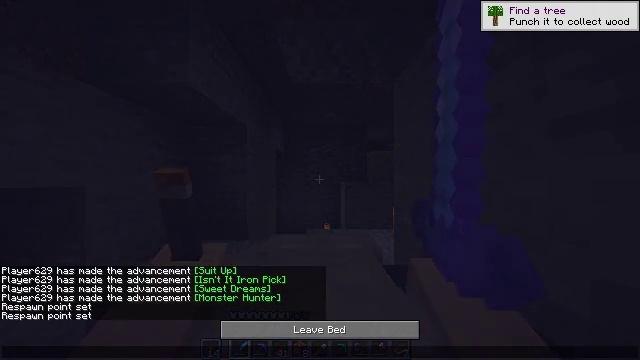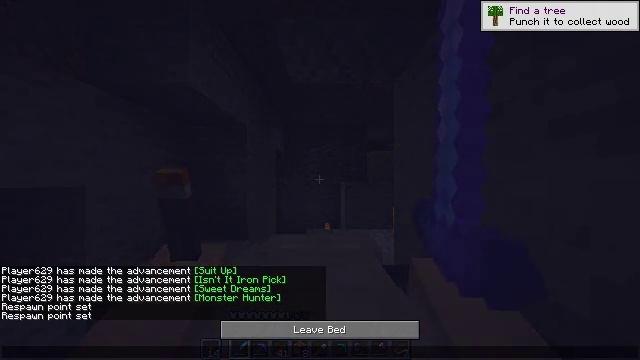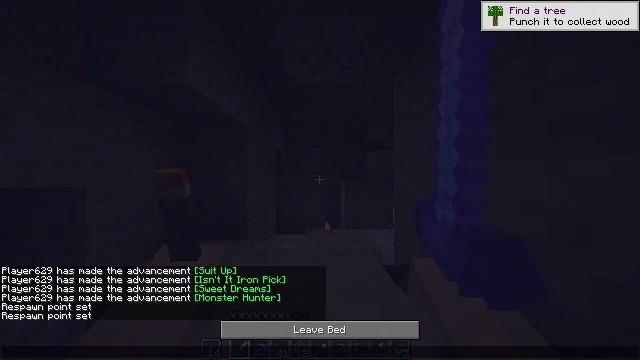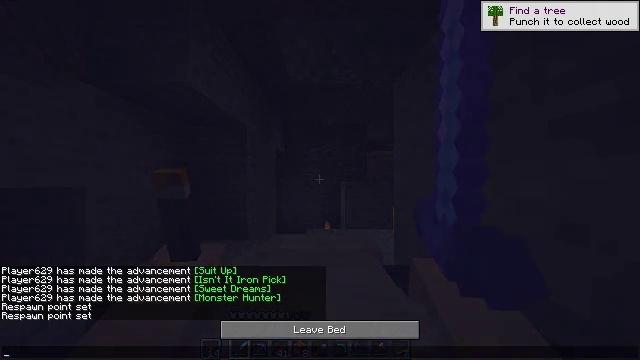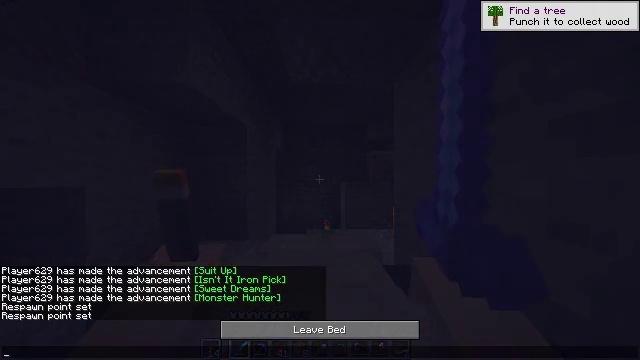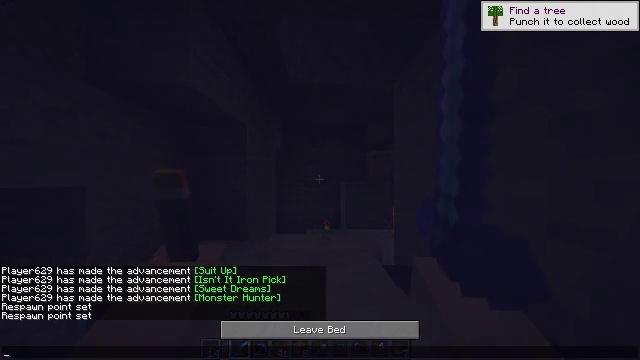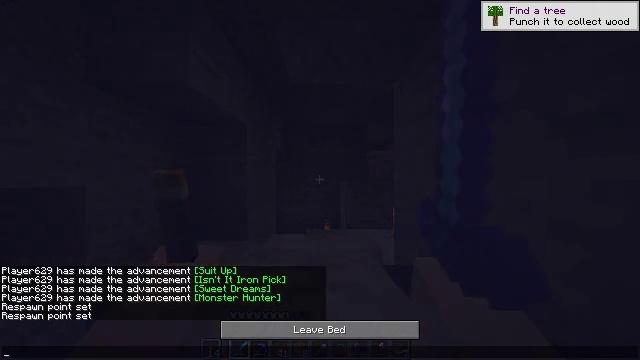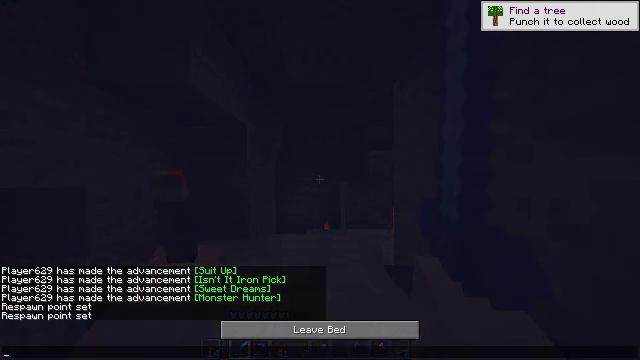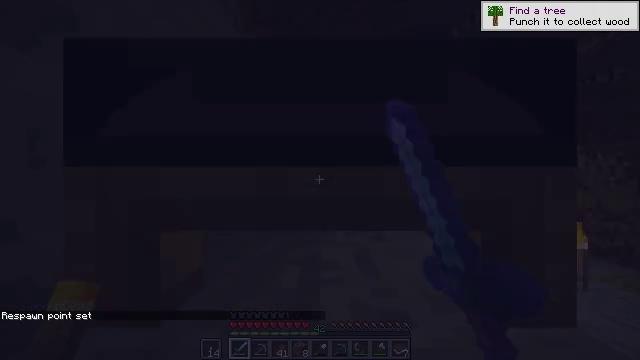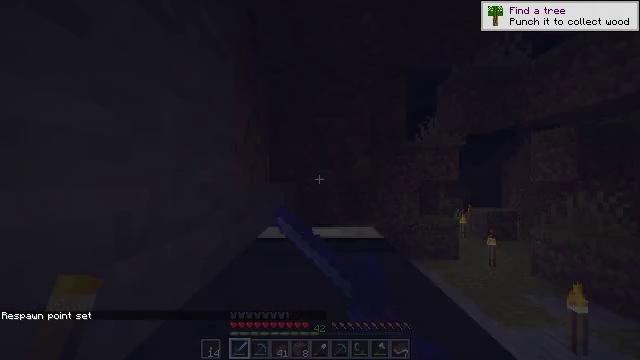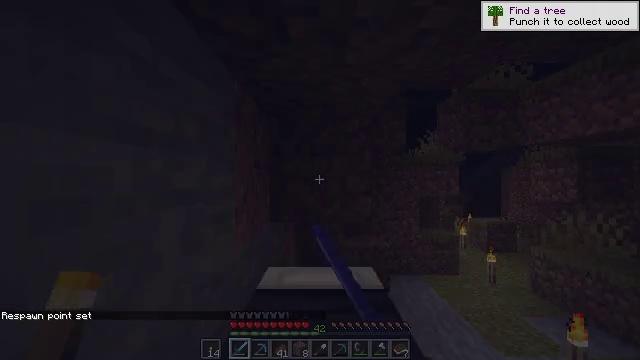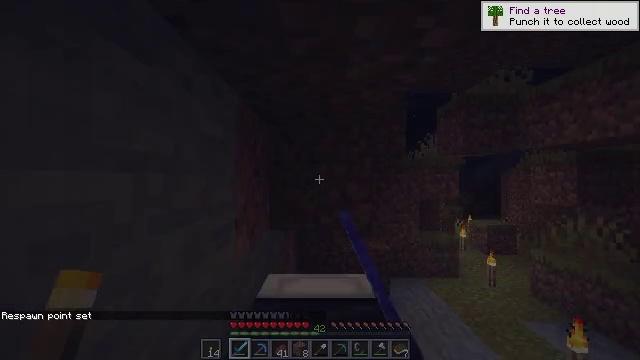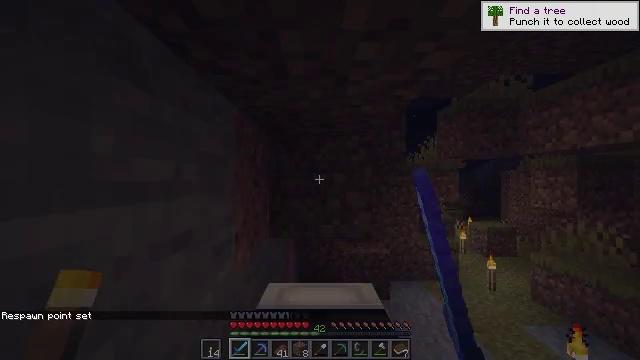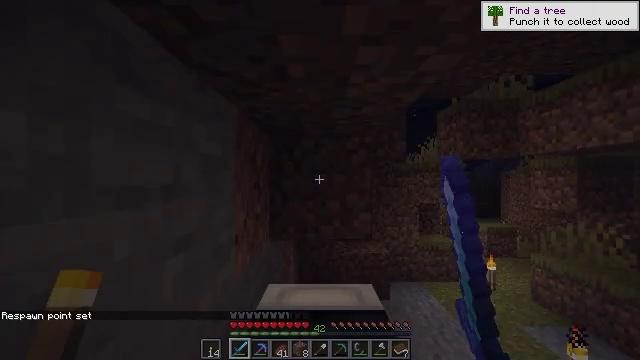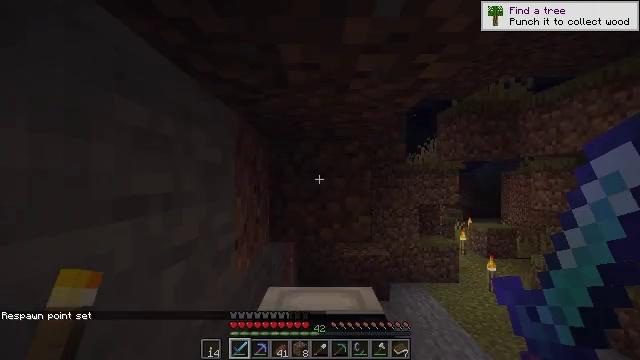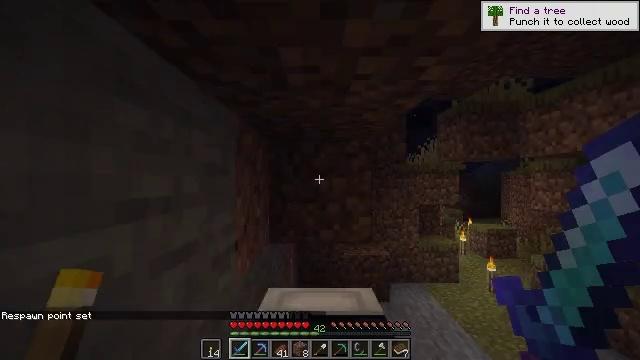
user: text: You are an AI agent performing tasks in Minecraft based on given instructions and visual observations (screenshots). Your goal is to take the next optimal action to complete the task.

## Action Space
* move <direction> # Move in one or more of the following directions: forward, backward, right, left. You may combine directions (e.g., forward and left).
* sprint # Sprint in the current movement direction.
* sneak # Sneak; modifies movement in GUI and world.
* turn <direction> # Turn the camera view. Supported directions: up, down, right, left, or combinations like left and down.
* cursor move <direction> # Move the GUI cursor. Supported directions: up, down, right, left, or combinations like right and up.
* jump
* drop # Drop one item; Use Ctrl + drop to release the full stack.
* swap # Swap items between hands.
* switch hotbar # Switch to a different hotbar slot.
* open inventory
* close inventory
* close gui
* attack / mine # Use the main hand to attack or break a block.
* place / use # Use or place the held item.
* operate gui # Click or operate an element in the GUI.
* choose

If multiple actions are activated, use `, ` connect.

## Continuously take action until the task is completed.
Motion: motion action
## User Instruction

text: Combine sandstone in the crafting table to get smooth sandstone.
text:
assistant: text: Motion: no_op
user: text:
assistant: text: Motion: no_op
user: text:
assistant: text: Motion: no_op
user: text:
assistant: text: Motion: no_op
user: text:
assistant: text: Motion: no_op
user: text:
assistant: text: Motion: no_op
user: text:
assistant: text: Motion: no_op
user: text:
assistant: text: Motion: no_op
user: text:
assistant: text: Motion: no_op
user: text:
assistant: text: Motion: no_op
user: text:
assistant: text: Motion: no_op
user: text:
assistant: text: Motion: no_op
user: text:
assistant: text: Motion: no_op
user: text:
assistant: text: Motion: no_op
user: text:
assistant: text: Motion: no_op
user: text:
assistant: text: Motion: move back
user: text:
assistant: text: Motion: move back
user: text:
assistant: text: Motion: move back
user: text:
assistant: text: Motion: move back
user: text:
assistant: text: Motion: move back
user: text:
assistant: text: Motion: move back
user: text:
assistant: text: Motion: move back
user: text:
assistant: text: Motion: move back
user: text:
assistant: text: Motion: move back
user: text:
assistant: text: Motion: move back
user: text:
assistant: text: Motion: move back
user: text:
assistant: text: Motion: move back
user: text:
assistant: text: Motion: move back
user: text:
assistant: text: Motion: move back
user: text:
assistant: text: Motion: move back